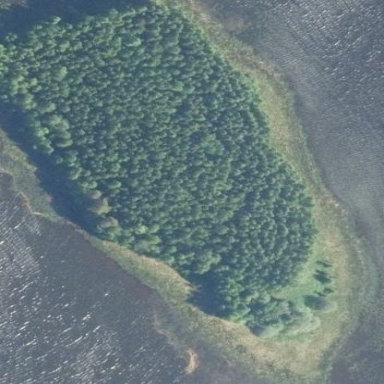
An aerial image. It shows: Island covered with dense forest.